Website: bh-photo
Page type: address-validator
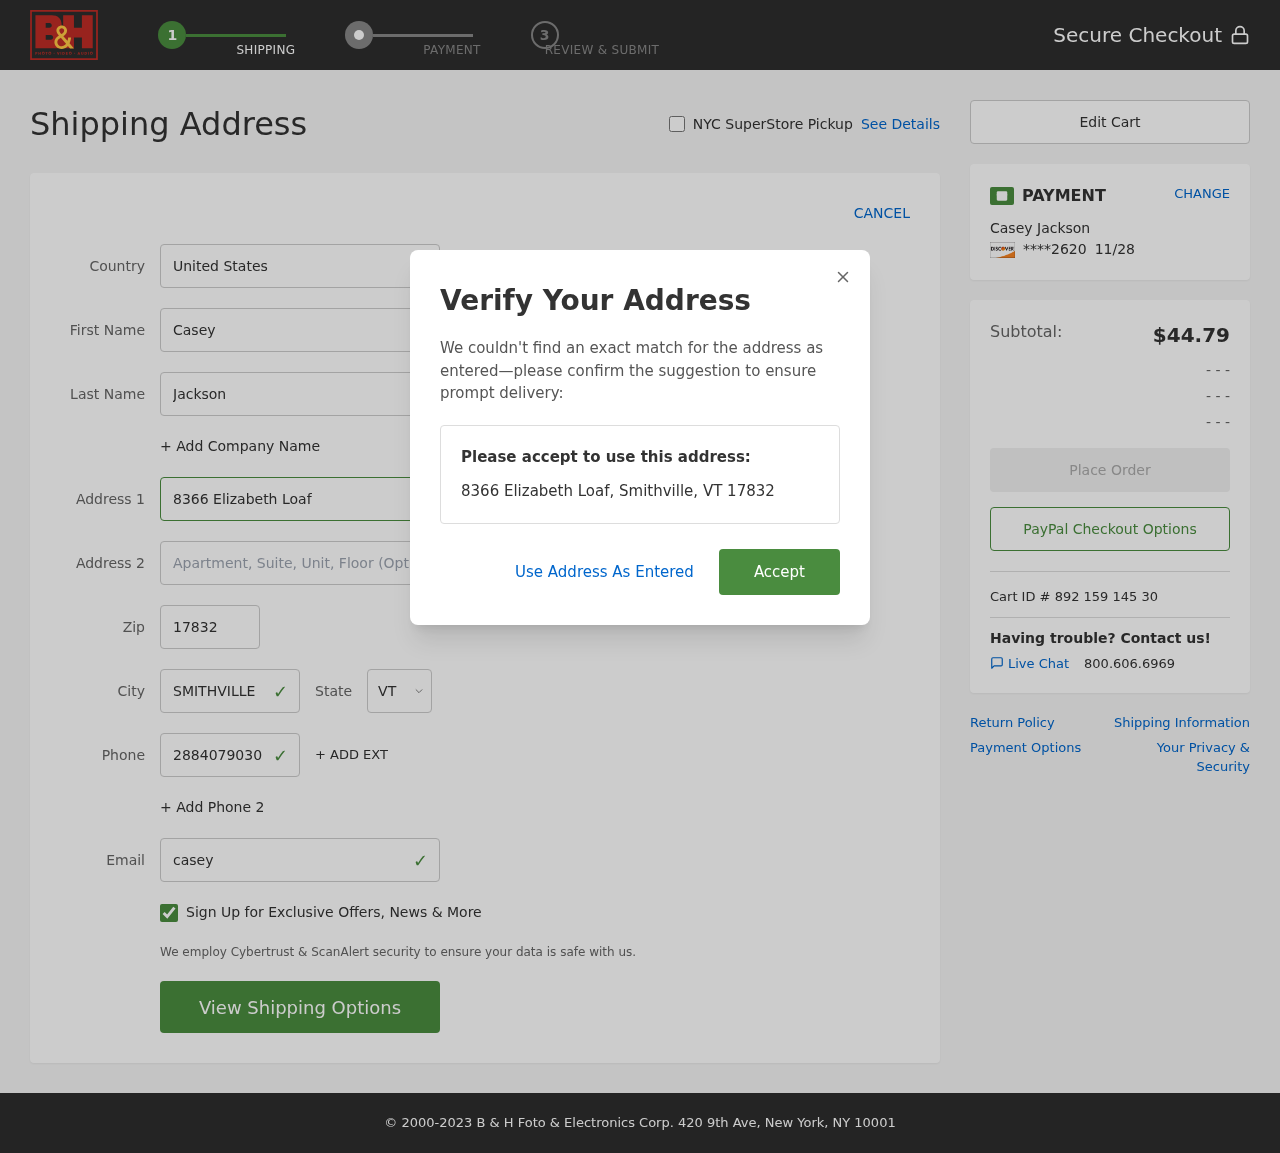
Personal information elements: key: PII_CARD_EXPIRY
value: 11/28
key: PII_CARD_LAST4
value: ****2620
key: PII_CITY
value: Smithville
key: PII_COUNTRY
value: United States
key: PII_EMAIL
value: casey_jackson@yahoo.com
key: PII_FIRSTNAME
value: Casey
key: PII_FULLNAME
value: Casey Jackson
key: PII_LASTNAME
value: Jackson
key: PII_PHONE
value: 2884079030
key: PII_POSTCODE
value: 17832
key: PII_STATE_ABBR
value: VT
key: PII_STREET
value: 8366 Elizabeth Loaf
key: PII_CITY_STATE_ZIP
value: Smithville, VT 17832
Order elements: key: ORDER_SUBTOTAL
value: $44.79
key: ORDER_ID
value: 892 159 145 30